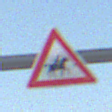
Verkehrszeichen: ReiterLinks
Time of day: MorningAfternoon
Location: Outdoor (Special)
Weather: Clear
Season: NotSpecified
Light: Natural